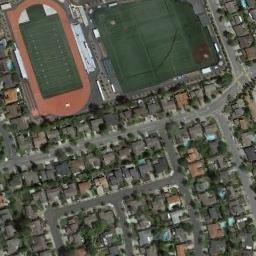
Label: ground_track_field